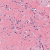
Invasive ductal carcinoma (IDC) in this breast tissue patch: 0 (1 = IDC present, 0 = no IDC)